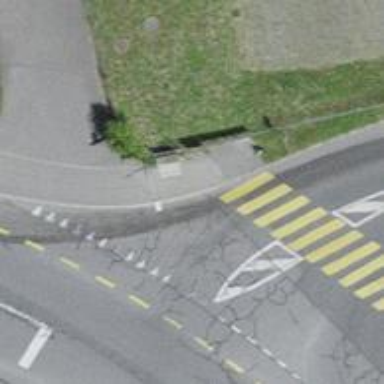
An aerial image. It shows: Bus stop along the road.